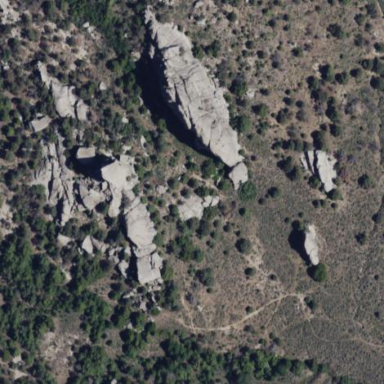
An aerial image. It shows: Landscape of bare rock.